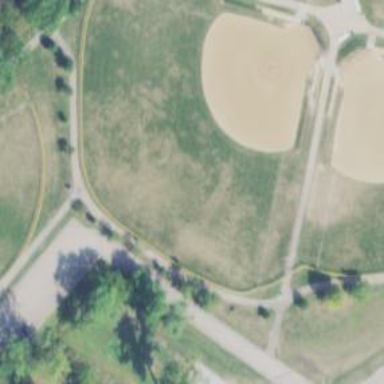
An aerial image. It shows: Baseball pitch for leisure and sports activities.